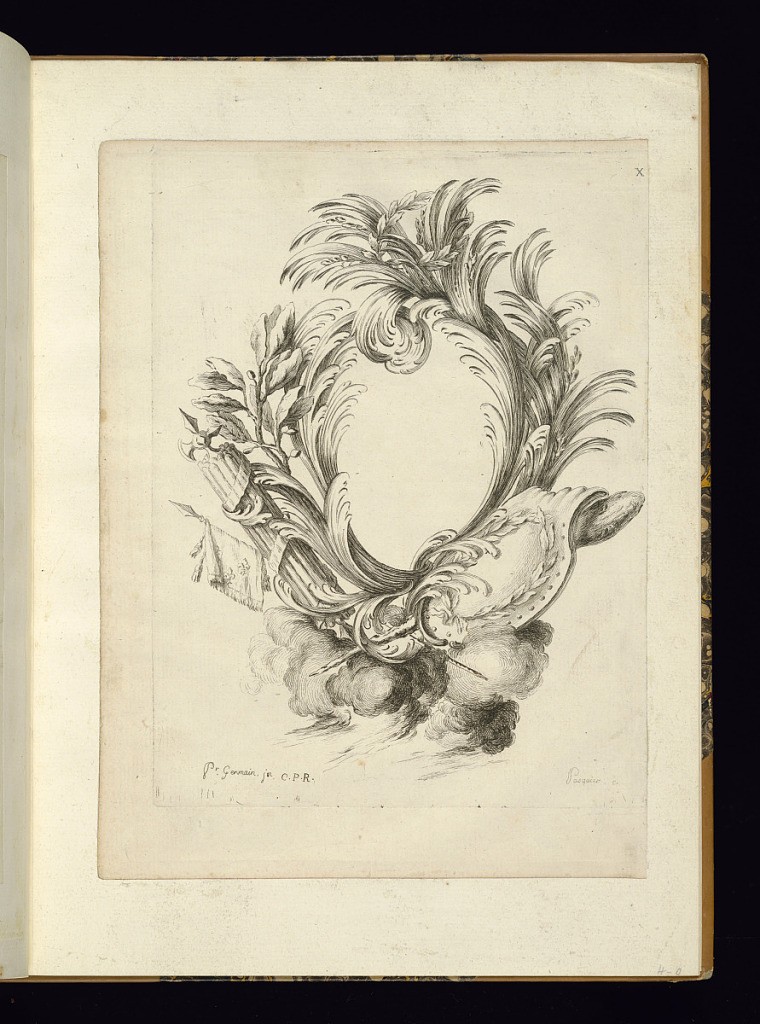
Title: Design for Ornament
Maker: Pierre Germain, French, 1703 - 1783
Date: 1751
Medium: Engraving on laid paper
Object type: Print
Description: Rocaille ornament in the form of a cartouche of scrolling acanthus leaves and with a trophy at the bottom. The plate is signed.